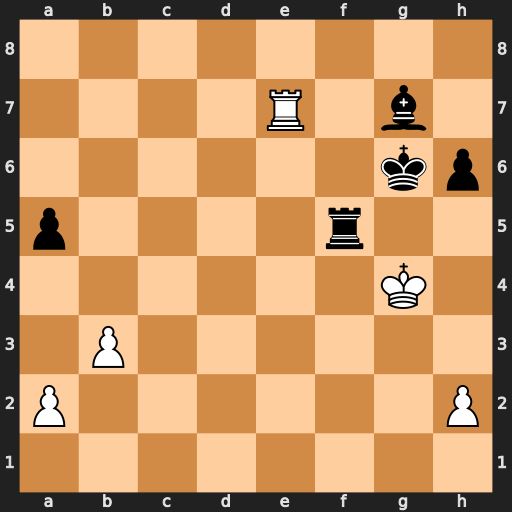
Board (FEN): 8/4R1b1/6kp/p4r2/6K1/1P6/P6P/8
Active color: w
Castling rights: -
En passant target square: -
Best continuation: Rxg7+ Kf6 Rf7+ Kxf7 Kxf5